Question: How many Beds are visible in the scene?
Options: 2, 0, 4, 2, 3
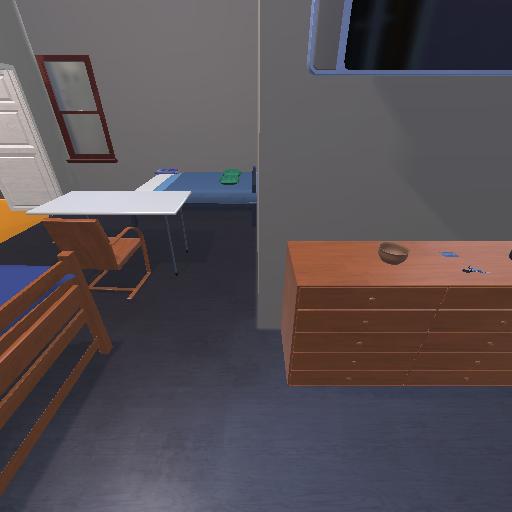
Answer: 2